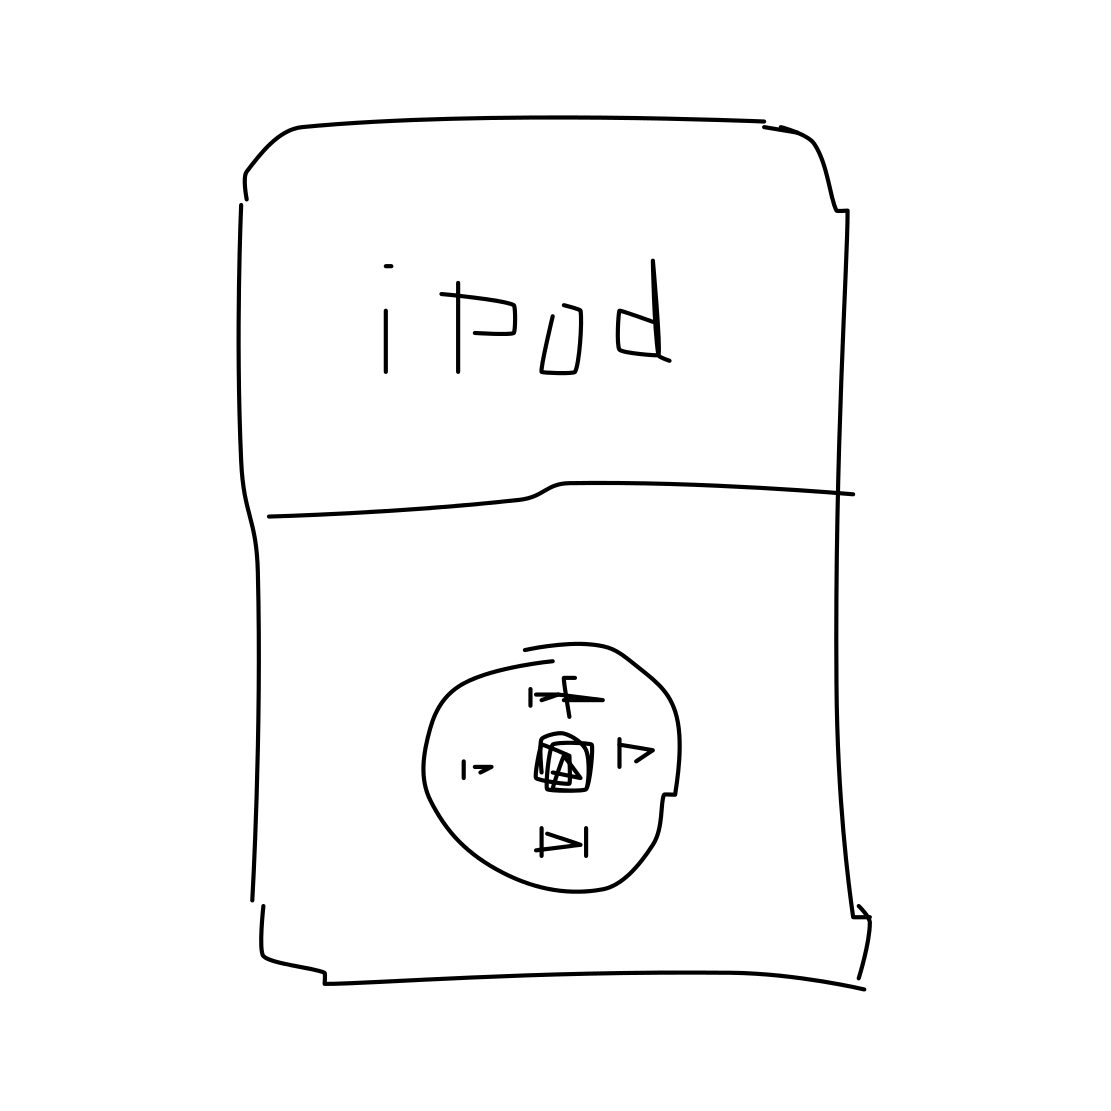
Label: ipod